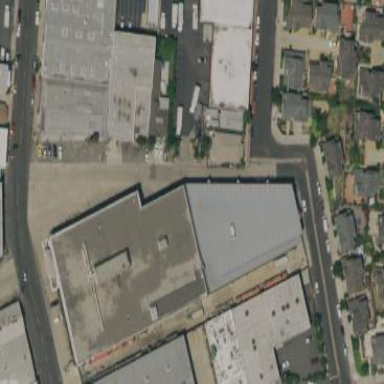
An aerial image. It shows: Warehouse.